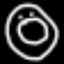
Label: donut